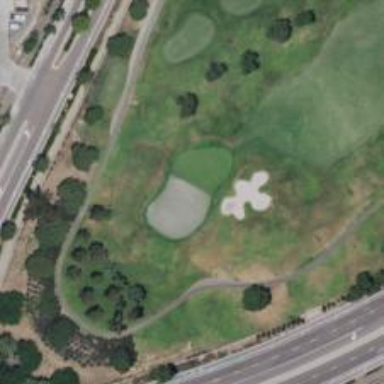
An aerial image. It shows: View of golf hole.